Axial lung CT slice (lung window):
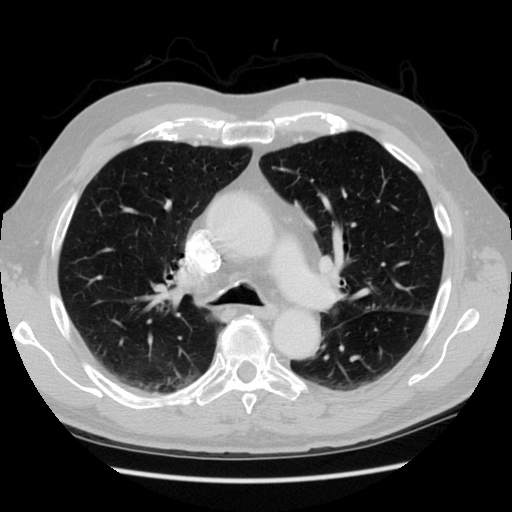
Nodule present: no